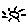
Label: sun